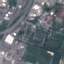
Land use / land cover class: Industrial